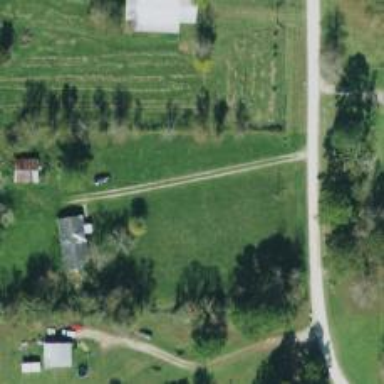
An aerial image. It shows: Driveway.